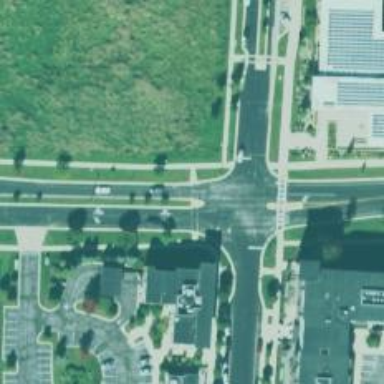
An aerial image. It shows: Asphalt footway with uncontrolled crossing.